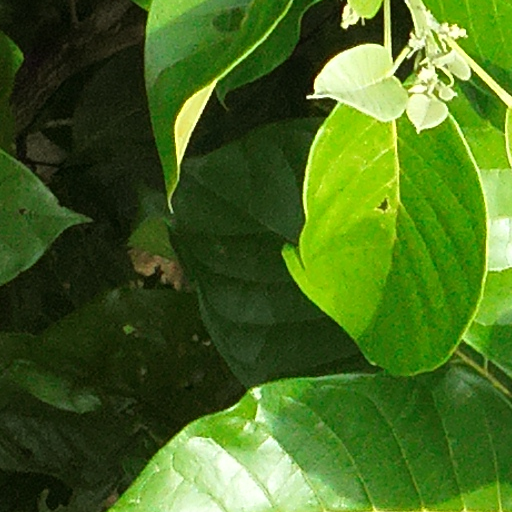
Species: Hieronyma alchorneoides
GBIF accepted scientific name: Hieronyma alchorneoides
Crown area (m\u00b2): 176.247